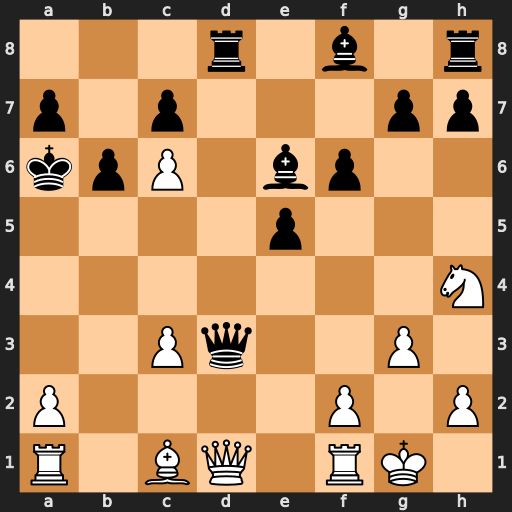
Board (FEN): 3r1b1r/p1p3pp/kpP1bp2/4p3/7N/2Pq2P1/P4P1P/R1BQ1RK1
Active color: w
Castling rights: -
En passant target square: -
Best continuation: Qa4#